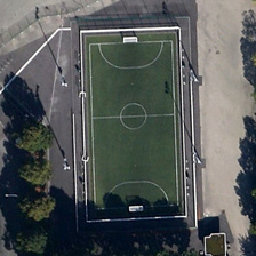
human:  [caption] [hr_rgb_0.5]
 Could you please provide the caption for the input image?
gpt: There's a Green Field on earth.

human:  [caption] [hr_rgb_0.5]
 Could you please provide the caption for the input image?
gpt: There's a green field on the ground.

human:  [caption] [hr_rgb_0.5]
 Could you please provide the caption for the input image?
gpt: There is a green field in the land.

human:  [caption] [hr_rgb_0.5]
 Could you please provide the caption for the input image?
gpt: There is a green land on the land.

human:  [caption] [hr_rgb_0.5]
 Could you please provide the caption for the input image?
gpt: There is a green field in the land.